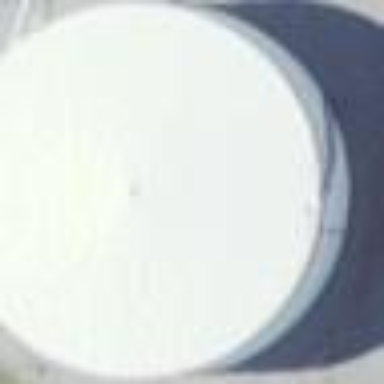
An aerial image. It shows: Building with oil storage tank. The tank is storage tank and used for storing oil.